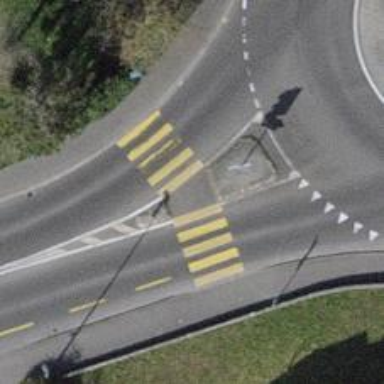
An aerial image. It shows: Marked asphalt footway with crossing markings.